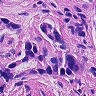
Metastatic tissue present: yes